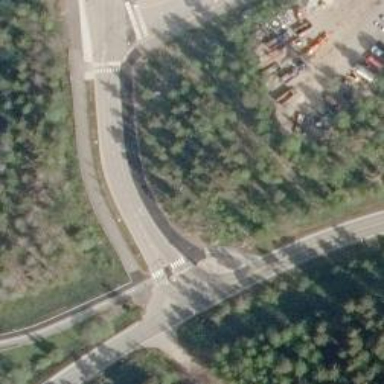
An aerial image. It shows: Asphalt cycleway.